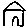
Label: house